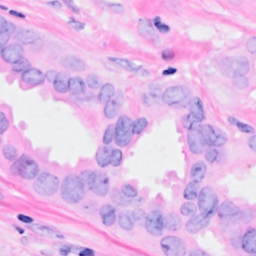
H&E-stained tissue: Breast